Interaction volume radius: 5 \u00c5
Interaction volume height: 30 \u00c5
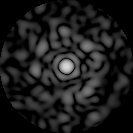
Disorder parameter: 0.8626